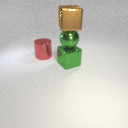
large green metal sphere below large brown metal cube